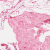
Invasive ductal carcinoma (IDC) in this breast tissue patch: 0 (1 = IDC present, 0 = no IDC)